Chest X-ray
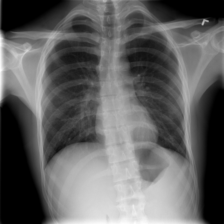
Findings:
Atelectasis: negative
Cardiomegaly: negative
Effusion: negative
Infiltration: negative
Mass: negative
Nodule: negative
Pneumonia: negative
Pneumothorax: negative
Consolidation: negative
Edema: negative
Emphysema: negative
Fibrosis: negative
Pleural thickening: negative
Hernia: negative